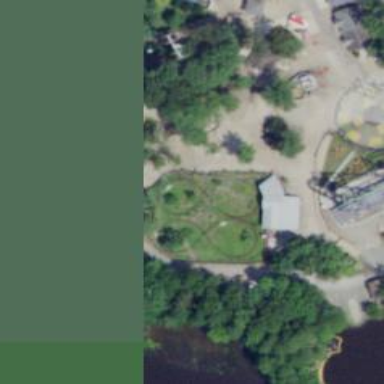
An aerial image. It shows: Tourist attraction.